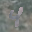
Label: 4